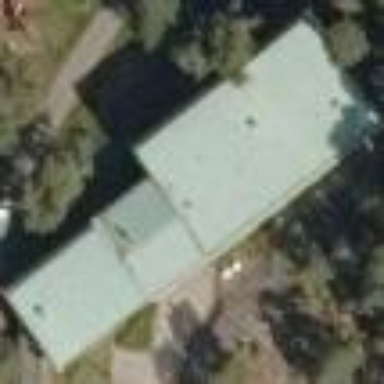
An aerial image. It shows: School building.